Field crop: maize
Growth stage: 1
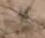
Species: salsola